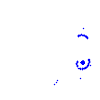
Particle: proton